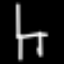
Label: chair